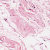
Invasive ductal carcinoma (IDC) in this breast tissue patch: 0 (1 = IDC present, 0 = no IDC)